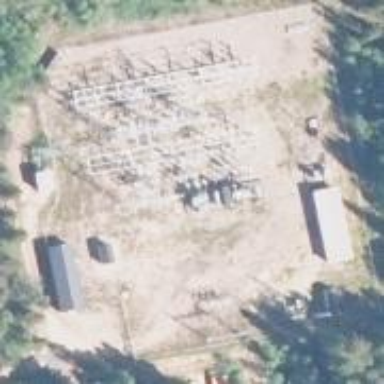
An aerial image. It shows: Distribution level power substation surrounded by fence.